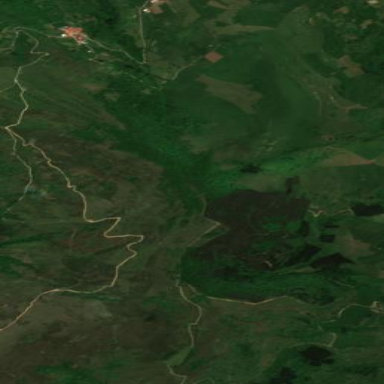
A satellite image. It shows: Forest area dominated by broadleaved trees.